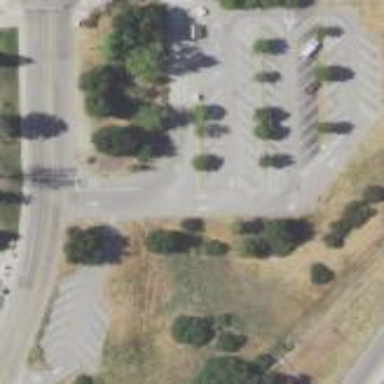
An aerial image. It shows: Parking area with asphalt surface. This is surface parking with park-and-ride facility.